Field crop: maize
Growth stage: 2
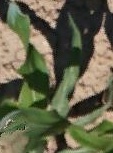
Species: maize